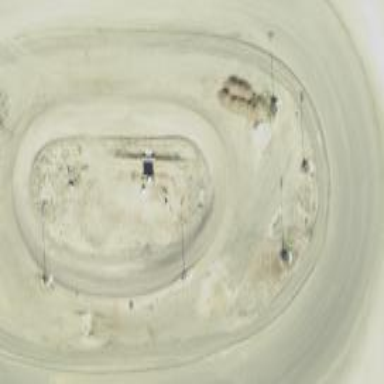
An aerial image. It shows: Dirt raceway.